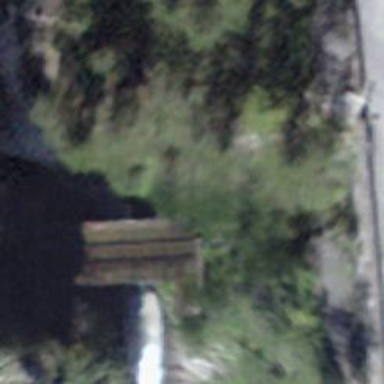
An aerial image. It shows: Narrow-gauge railway bridge with electrified contact line for single track.